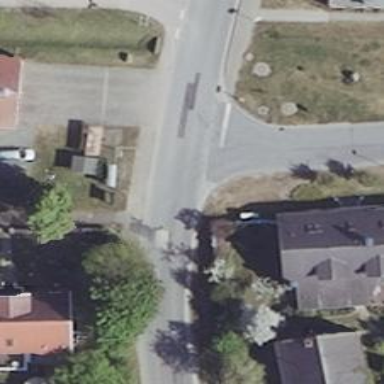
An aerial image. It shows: Stop road.